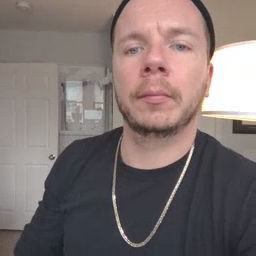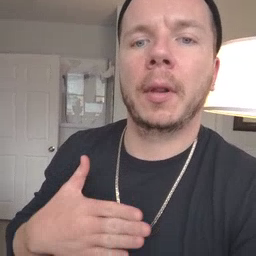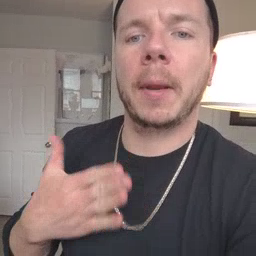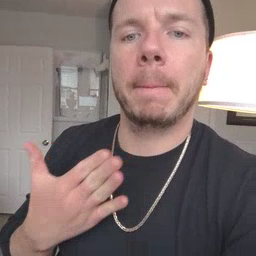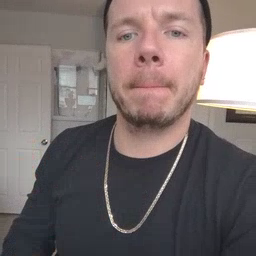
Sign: happy